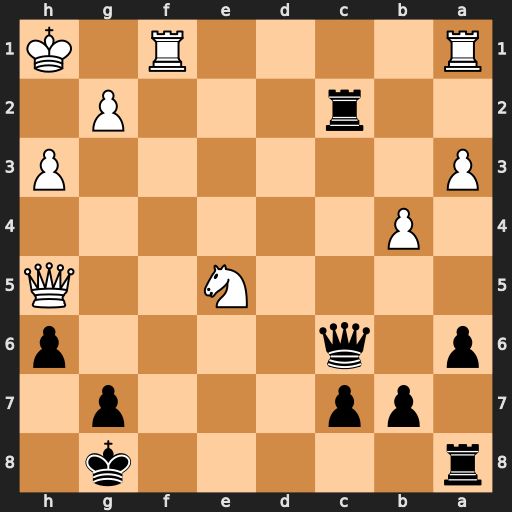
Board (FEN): r5k1/1pp3p1/p1q4p/4N2Q/1P6/P6P/2r3P1/R4R1K
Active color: b
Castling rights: -
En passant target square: -
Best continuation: Qxg2#